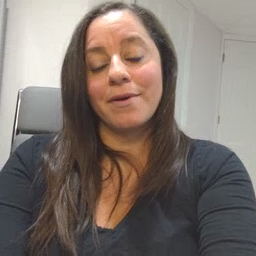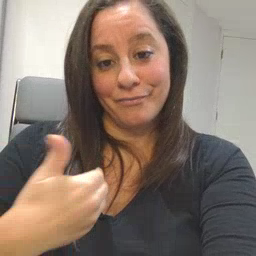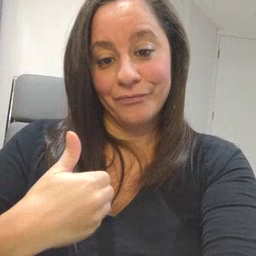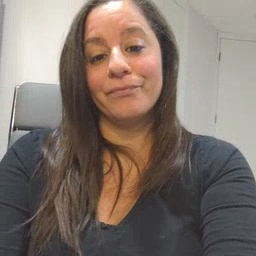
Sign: have